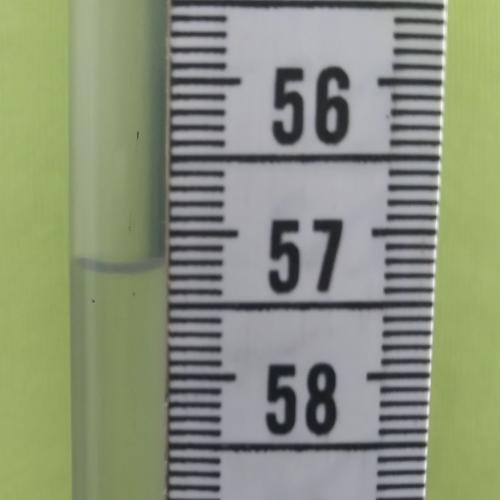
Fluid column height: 57.2 cm